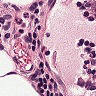
Metastatic tissue present: no